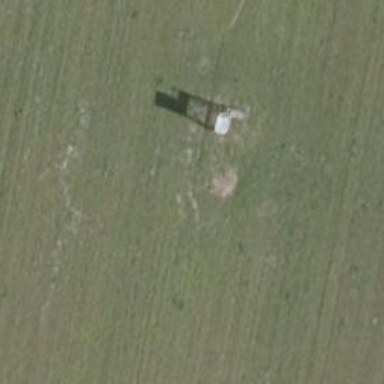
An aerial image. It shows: Hunting stand.